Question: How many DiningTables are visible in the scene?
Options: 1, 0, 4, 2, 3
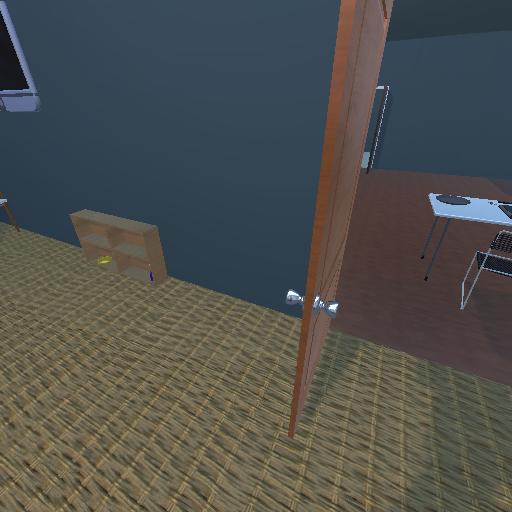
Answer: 1